Aerial crown-view tile of a tropical tree (Barro Colorado Island, Panama), acquired 20241014:
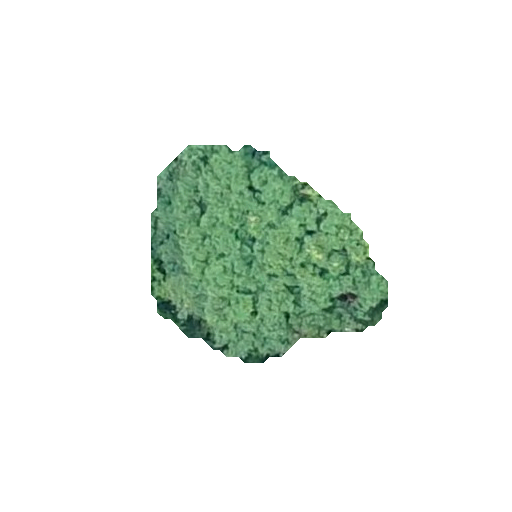
Species: Inga marginata
GBIF accepted scientific name: Inga marginata
Crown area: 57.106 m²